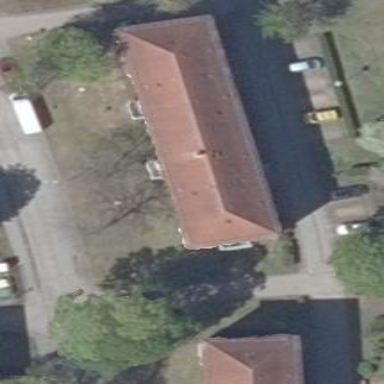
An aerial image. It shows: View of apartment building.